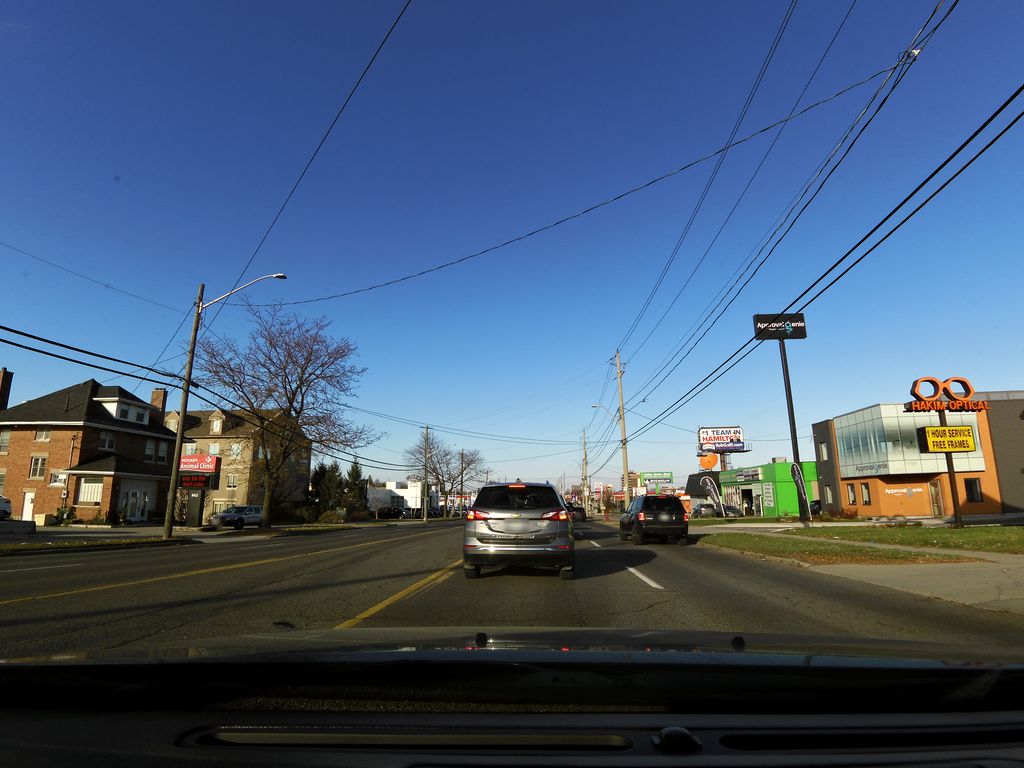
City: hamilton